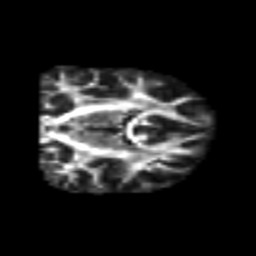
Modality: FA
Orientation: coronal
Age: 25
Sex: male
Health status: healthy